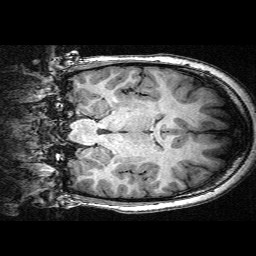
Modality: T1w
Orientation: coronal
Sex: male
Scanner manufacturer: siemens
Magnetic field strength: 3 T
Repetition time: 2.3 s
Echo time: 0.00336 s